Field crop: tomato
Growth stage: 1
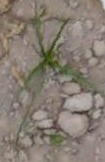
Species: cyperus